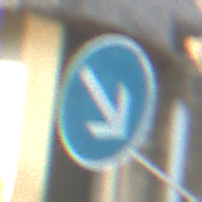
Verkehrszeichen: VorgeschriebeneVorbeifahrtRechts
Umgebung: Outdoor, Urban
Tageszeit: MorningAfternoon
Wetter: PartlyCloudy
Licht: Natural
Jahreszeit: NotSpecified
Kontrast: LowContrast